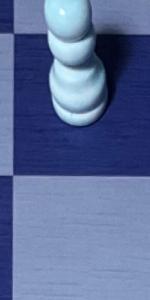
Label: Empty